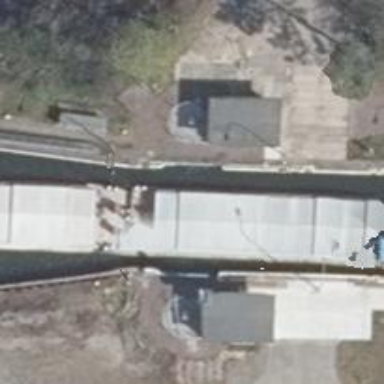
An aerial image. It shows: Lock gate along waterway.